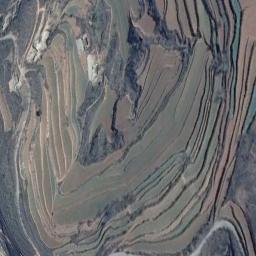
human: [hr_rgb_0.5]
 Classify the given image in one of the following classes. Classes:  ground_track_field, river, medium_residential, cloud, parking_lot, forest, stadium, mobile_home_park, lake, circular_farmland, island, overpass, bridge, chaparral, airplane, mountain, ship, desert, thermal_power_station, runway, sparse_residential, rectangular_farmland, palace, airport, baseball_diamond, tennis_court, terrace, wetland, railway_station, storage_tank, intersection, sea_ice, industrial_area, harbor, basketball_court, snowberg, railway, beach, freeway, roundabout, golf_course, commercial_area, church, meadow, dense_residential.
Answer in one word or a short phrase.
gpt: terrace